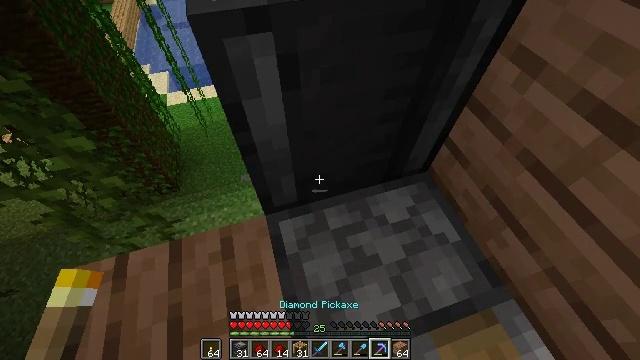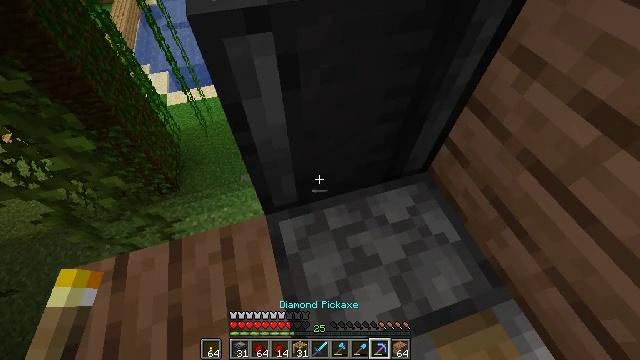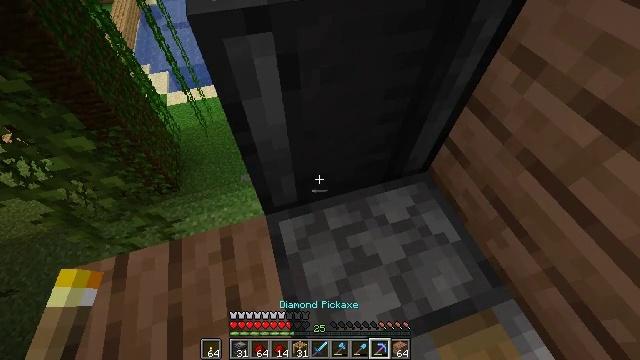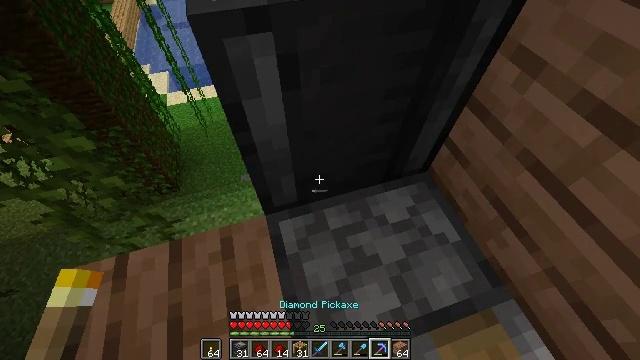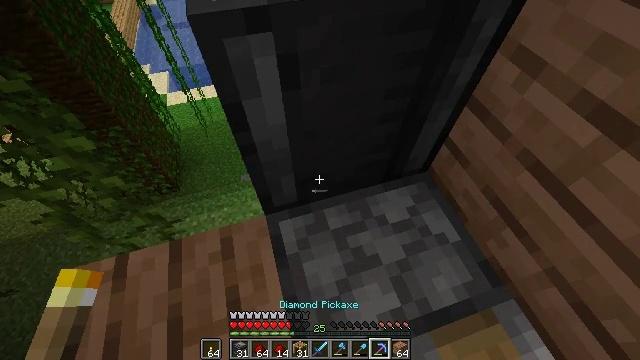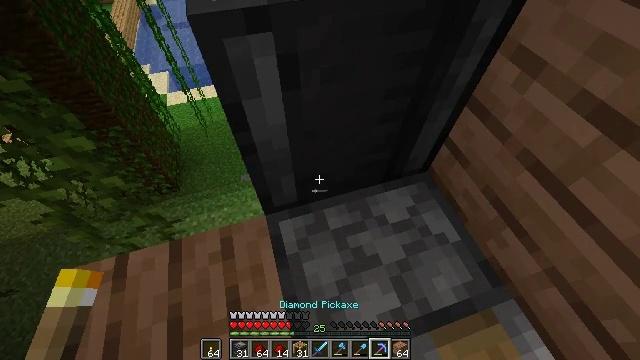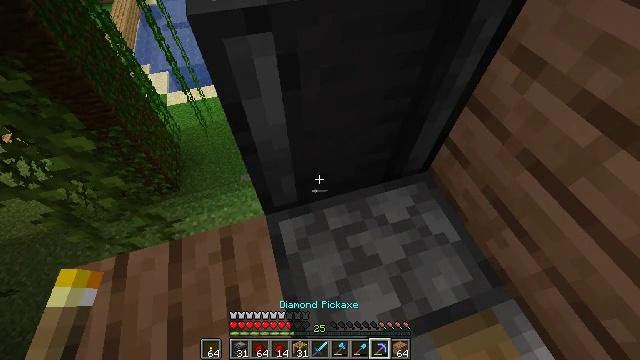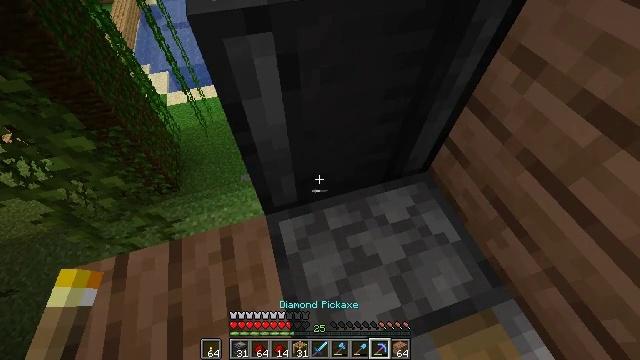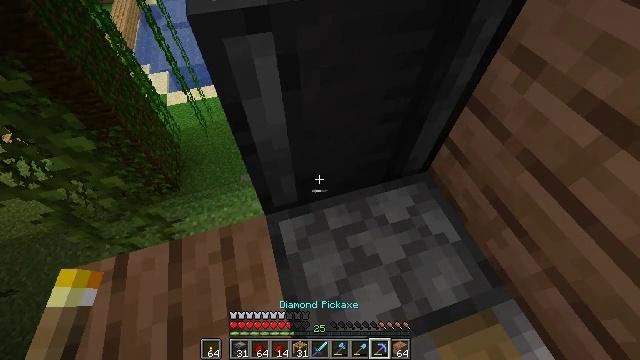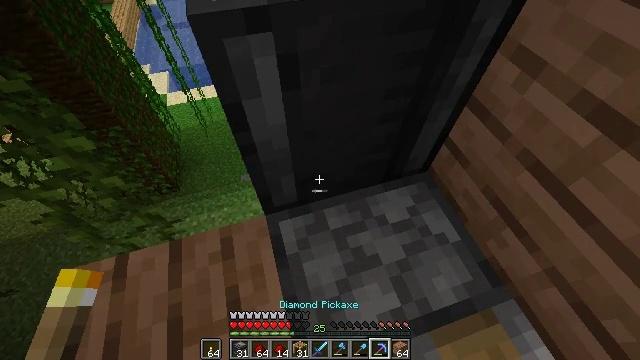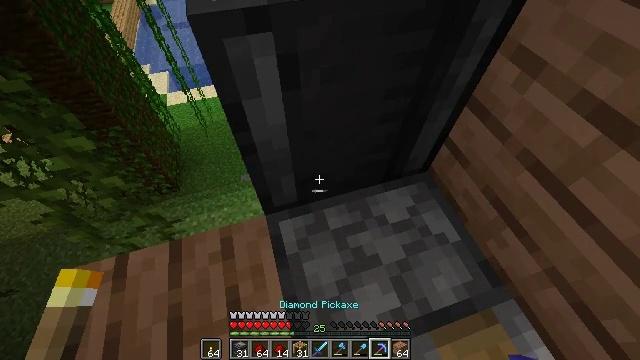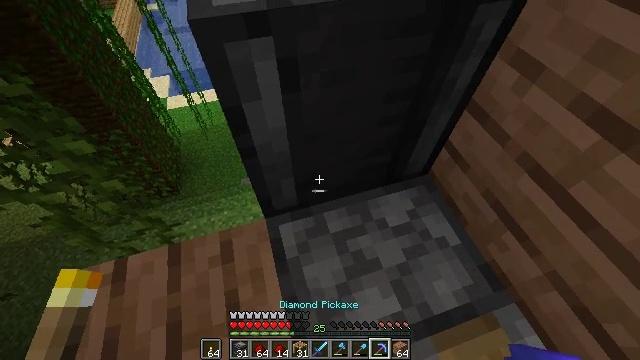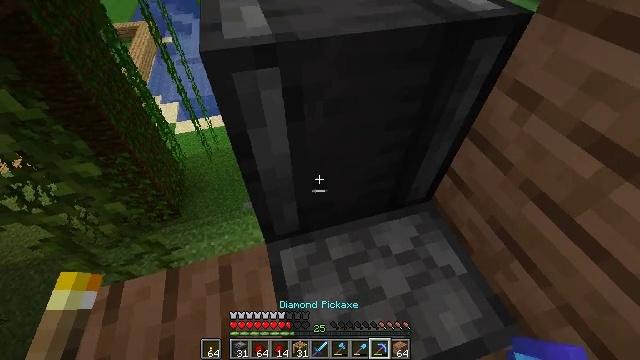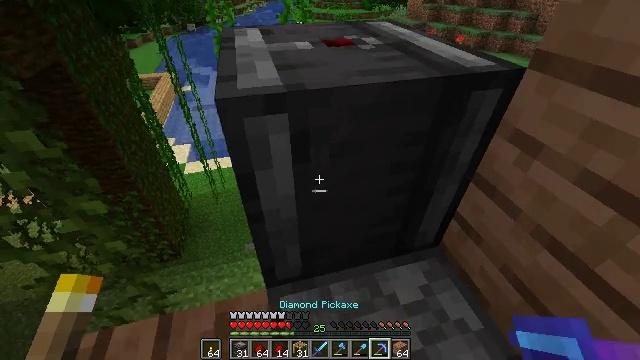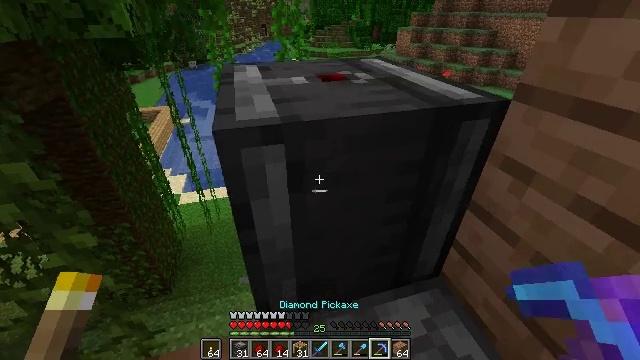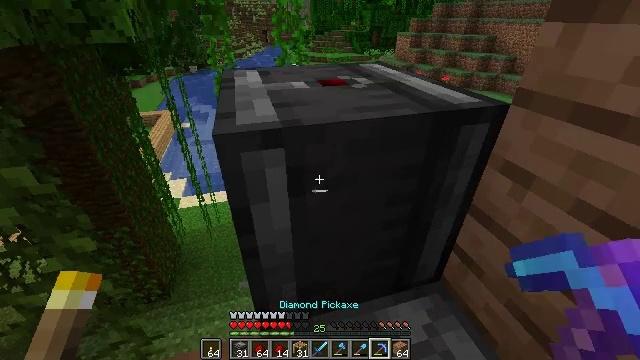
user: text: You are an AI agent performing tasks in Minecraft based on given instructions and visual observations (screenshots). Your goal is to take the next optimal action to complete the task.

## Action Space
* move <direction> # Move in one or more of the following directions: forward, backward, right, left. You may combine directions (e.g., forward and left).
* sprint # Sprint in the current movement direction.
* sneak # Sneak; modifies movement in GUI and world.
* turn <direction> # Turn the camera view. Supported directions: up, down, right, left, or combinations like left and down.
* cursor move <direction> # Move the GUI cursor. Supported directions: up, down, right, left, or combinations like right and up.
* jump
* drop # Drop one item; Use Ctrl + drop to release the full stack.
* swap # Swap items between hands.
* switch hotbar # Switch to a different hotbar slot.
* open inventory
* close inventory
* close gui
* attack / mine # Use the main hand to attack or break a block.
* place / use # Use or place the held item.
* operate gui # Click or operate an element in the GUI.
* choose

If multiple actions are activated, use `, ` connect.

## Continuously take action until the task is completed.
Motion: motion action
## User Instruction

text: Get observer for redstone contraptions.
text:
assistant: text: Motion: sneak
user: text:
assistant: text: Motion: sneak
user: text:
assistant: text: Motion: sneak
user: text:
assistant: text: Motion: sneak
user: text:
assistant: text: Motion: sneak
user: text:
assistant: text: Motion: sneak
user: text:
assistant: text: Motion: sneak
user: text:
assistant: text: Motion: sneak
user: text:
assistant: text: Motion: sneak
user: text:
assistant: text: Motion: sneak
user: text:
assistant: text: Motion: sneak
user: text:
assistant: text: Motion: sneak, turn up
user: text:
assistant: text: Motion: sneak, turn left and up
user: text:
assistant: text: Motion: sneak, turn right and up
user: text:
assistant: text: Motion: sneak
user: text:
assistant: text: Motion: sneak, attack / mine
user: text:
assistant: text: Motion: sneak, attack / mine
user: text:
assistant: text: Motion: sneak, attack / mine
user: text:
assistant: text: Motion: sneak, attack / mine
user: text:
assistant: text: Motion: sneak, attack / mine
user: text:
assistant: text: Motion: sneak, attack / mine
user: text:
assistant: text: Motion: sneak, attack / mine
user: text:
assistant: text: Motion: sneak, attack / mine
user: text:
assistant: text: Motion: sneak, attack / mine
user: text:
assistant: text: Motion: sneak, attack / mine
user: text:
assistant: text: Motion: sneak, turn down, attack / mine
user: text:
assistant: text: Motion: sneak, attack / mine